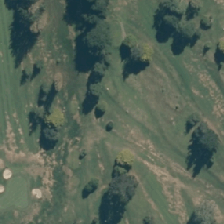
Land cover: urban_parkland